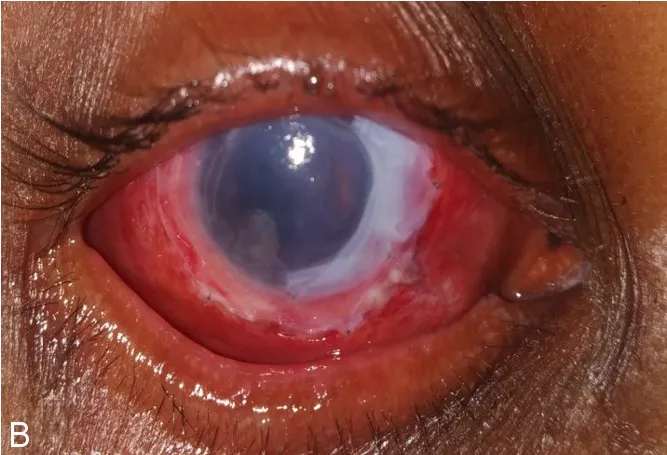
Post-operative day 1.
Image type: medical_photograph (other_medical_photograph)